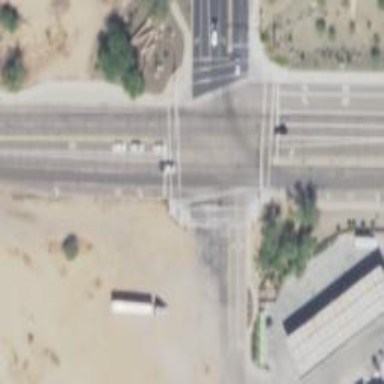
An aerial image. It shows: Solid stop line on the road marking.